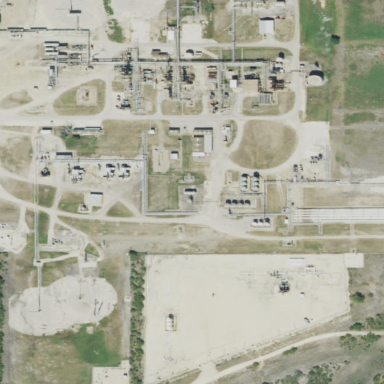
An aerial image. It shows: Industrial area dedicated to gas processing. The substation is involved in the processing activities.